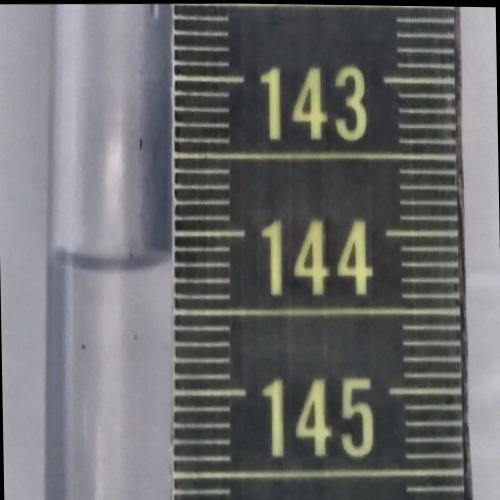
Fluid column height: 144.2 cm